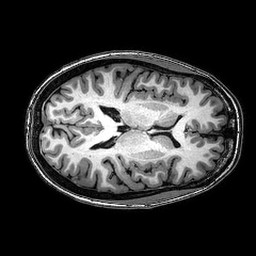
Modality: T1w
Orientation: axial
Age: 26
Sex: female
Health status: healthy
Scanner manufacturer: philips
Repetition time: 0.008132 s
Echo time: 0.00374 s